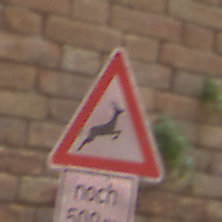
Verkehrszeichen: WildwechselLinks
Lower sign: LaengeEinerStrecke3
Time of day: MorningAfternoon
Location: Outdoor (Urban)
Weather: Clear
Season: NotSpecified
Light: Natural